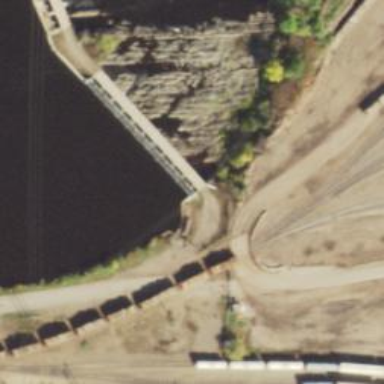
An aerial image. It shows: Single railway spur track.